Field crop: tomato
Growth stage: 2
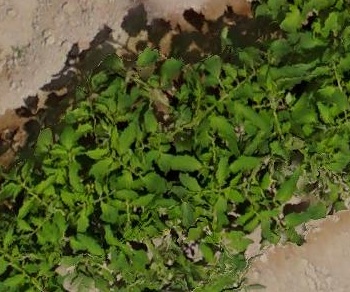
Species: tomato